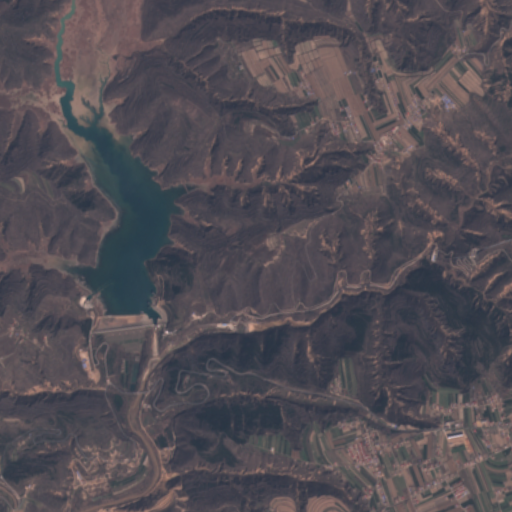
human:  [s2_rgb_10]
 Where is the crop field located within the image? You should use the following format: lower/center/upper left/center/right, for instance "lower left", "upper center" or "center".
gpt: The crop field is located in the lower of the image.
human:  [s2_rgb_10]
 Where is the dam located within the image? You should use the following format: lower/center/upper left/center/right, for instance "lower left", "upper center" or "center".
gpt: The dam is located in the lower left of the image.
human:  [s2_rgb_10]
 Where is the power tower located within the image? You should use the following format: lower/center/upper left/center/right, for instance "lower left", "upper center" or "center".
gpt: The power tower is located in the center right of the image.
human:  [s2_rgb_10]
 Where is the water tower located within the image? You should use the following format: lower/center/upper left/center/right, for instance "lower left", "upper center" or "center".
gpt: The water tower is located in the upper right of the image.
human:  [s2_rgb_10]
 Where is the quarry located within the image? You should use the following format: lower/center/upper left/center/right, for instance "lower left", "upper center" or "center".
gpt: There is no quarry in the image.